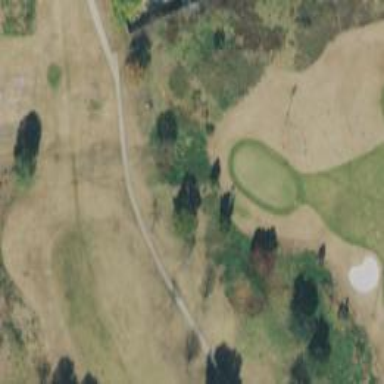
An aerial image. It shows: Path used for both walking and golf.